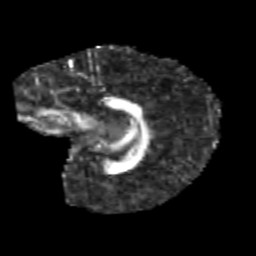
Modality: FA
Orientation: sagittal
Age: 10
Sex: male
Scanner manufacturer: siemens
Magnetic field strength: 3 T
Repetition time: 3.8 s
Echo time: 0.07 s